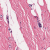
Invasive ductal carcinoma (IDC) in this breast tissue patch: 0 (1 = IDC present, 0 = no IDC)